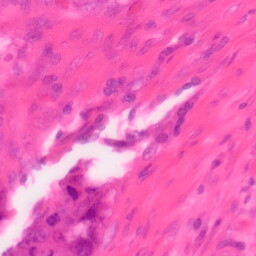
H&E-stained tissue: Colon